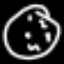
Label: clock